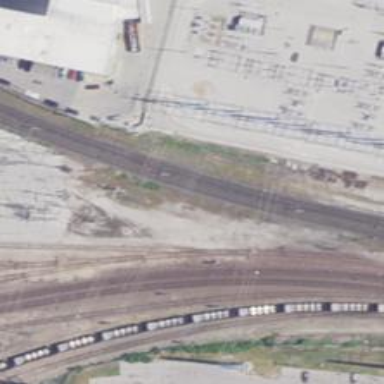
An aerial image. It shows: Disused railway siding.